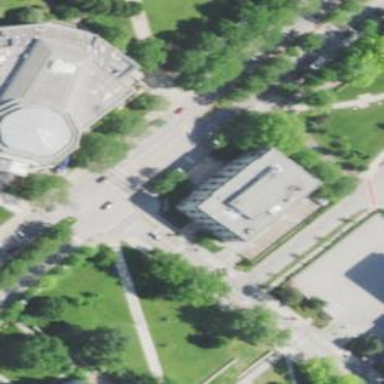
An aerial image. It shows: View of university building.